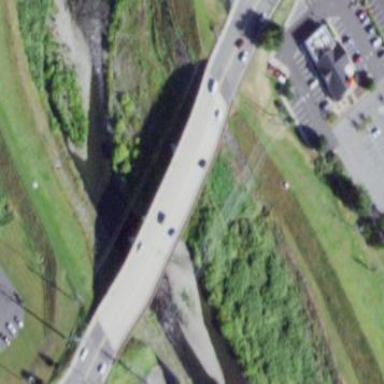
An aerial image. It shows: Man-made bridge.